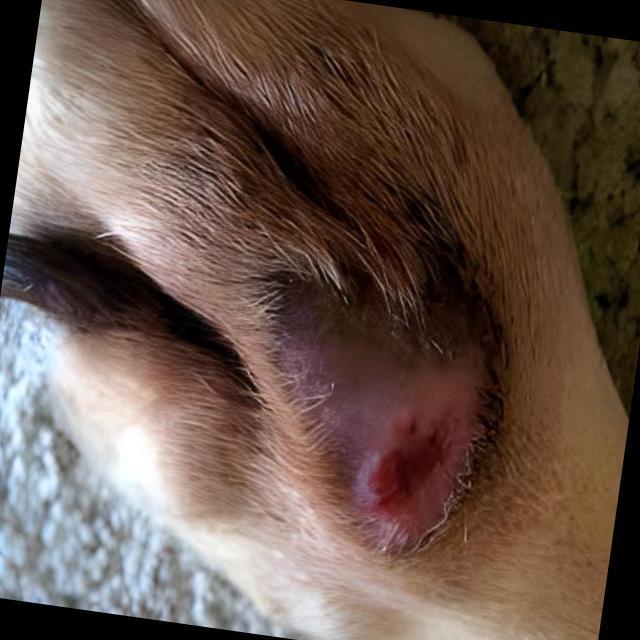
Canine dermatitis — inflammation of the skin presenting with erythema, pruritus, papules, and excoriation. May be allergic, contact, or atopic in origin.